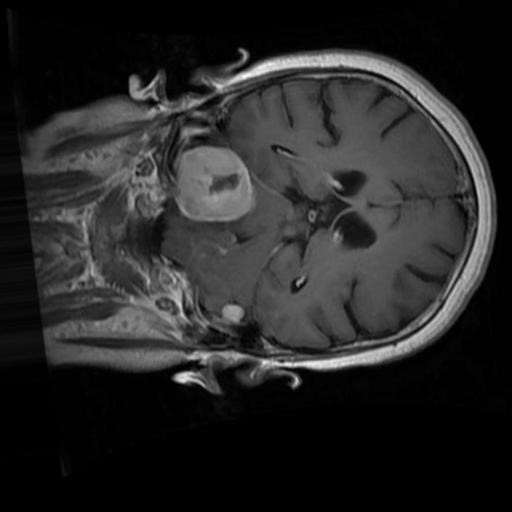
Label: brain_menin